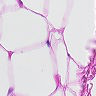
Metastatic tissue present: no